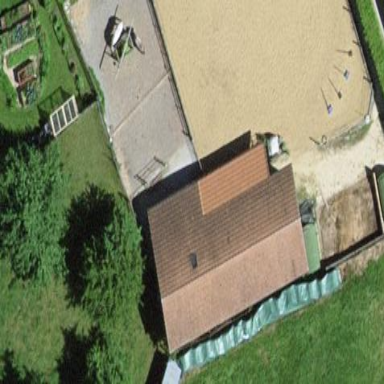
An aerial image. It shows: Stable.